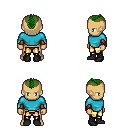
a pixel art fantasy rpg character, male body template, human, tanned skin, teal long-sleeve shirt, gold greaves, green short mohawk hairstyle, leather bracers, black shoes, four views (front, back, left, right), 2x2 character sprite sheet, small pixel art, hard edges, no anti-aliasing